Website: macys
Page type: billing-address
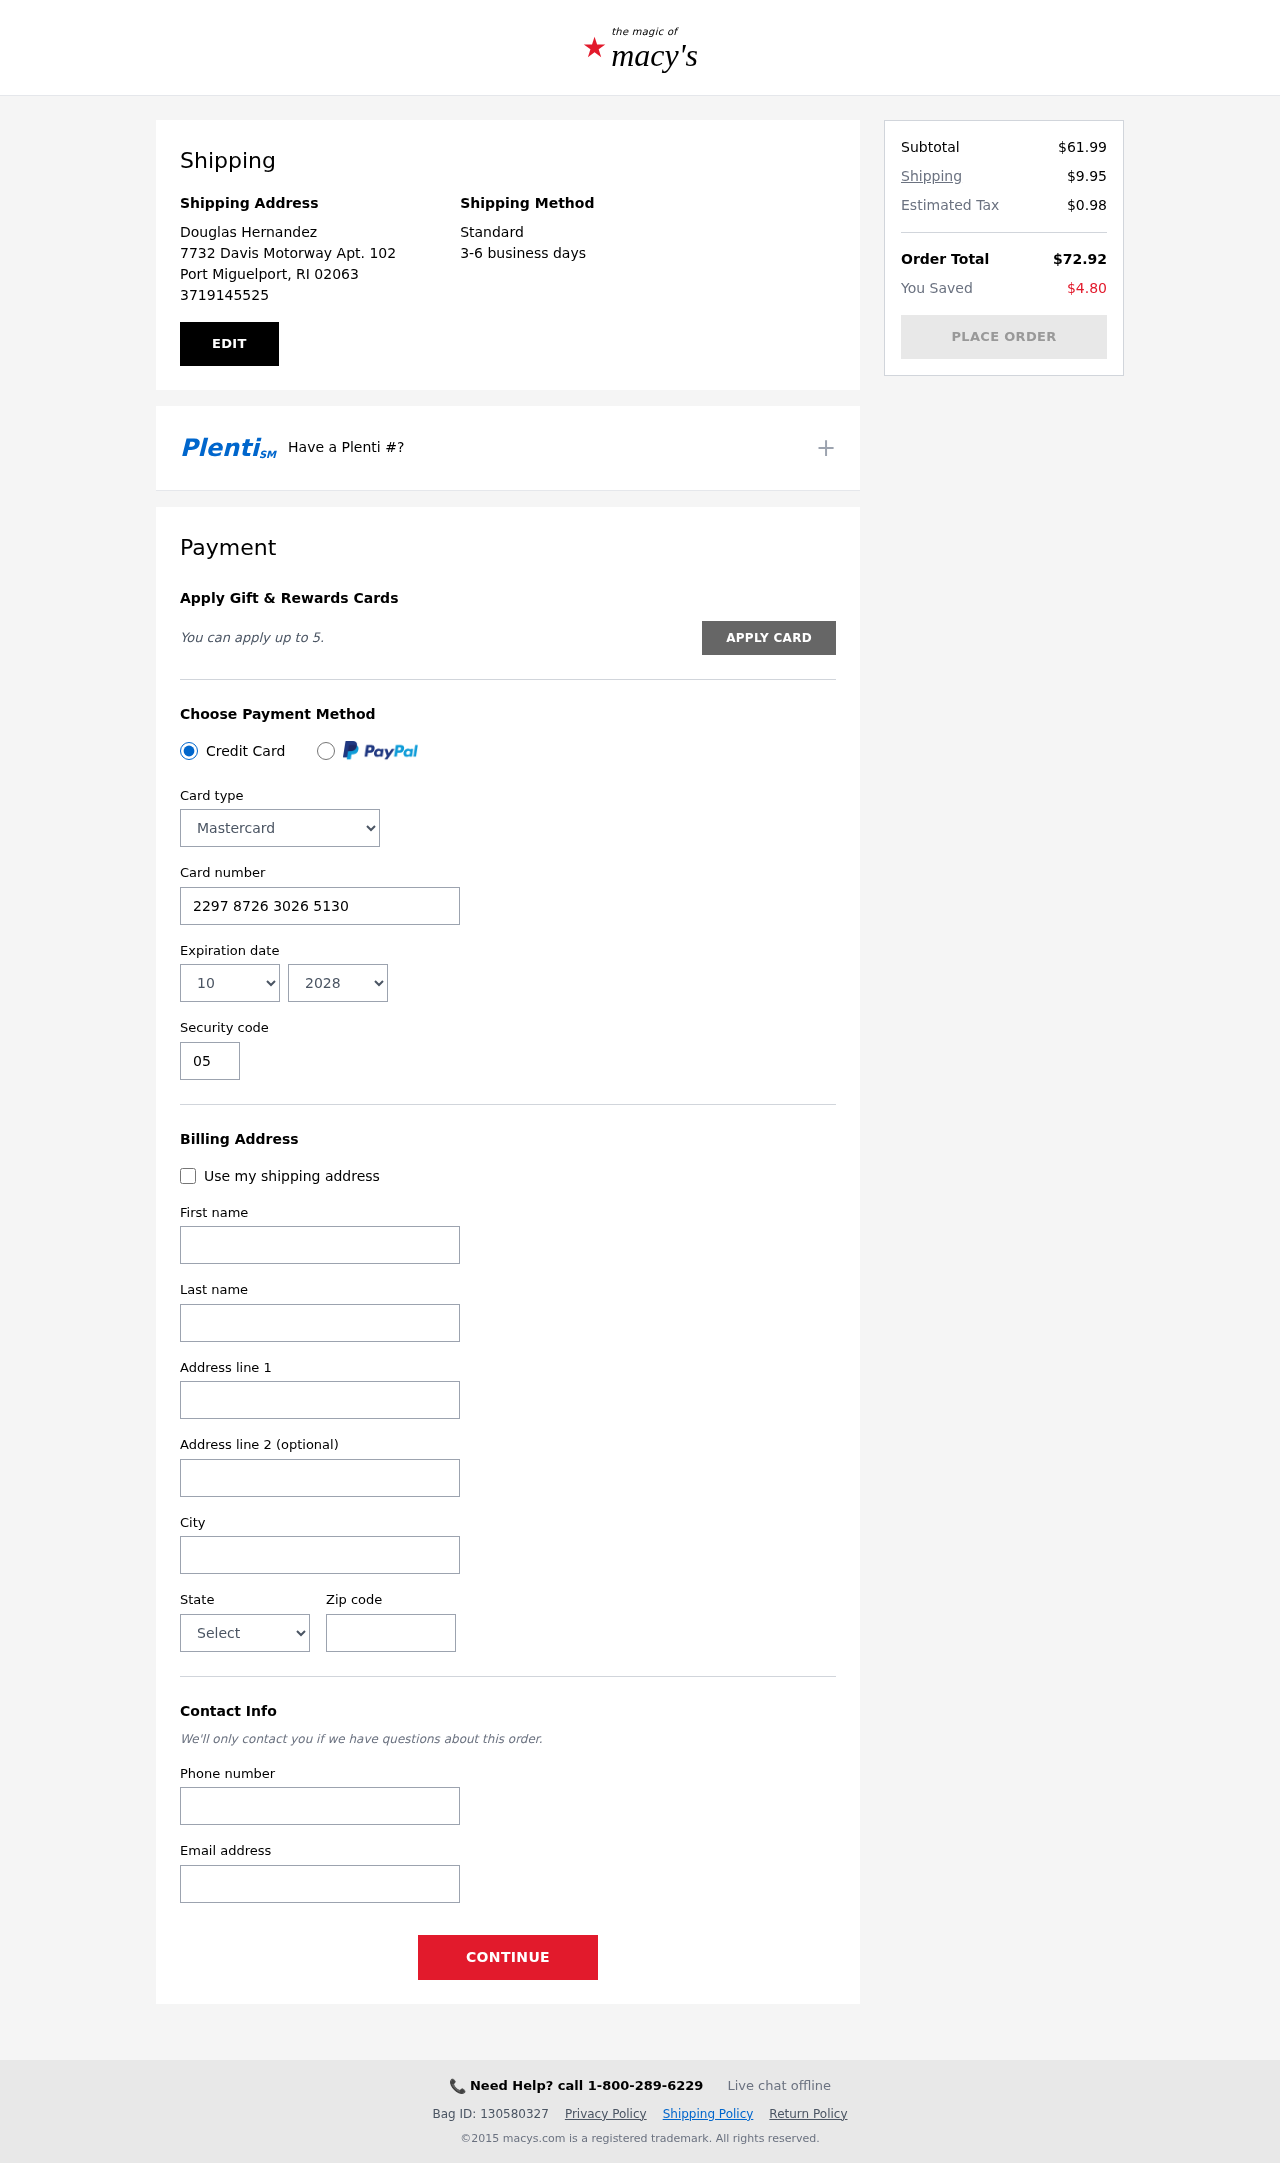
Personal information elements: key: PII_CARD_CVV
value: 050
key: PII_CARD_EXPIRY_MONTH
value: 10
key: PII_CARD_EXPIRY_YEAR
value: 28
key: PII_CARD_NUMBER
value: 2297 8726 3026 5130
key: PII_CARD_TYPE
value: Mastercard
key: PII_CITY
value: Port Miguelport
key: PII_CITY_STATE_ZIP
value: Port Miguelport, RI 02063
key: PII_EMAIL
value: dhernandez@hotmail.com
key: PII_FIRSTNAME
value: Douglas
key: PII_FULLNAME
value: Douglas Hernandez
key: PII_LASTNAME
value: Hernandez
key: PII_PHONE
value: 3719145525
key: PII_POSTCODE
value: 02063
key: PII_STATE
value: Rhode Island
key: PII_STREET
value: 7732 Davis Motorway Apt. 102
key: PII_STREET2
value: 57562 Carr Rest Suite 508
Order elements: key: ORDER_SUBTOTAL
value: $61.99
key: ORDER_SHIPPING_COST
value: $9.95
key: ORDER_TAX
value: $0.98
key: ORDER_TOTAL
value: $72.92
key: ORDER_SAVINGS
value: $4.80